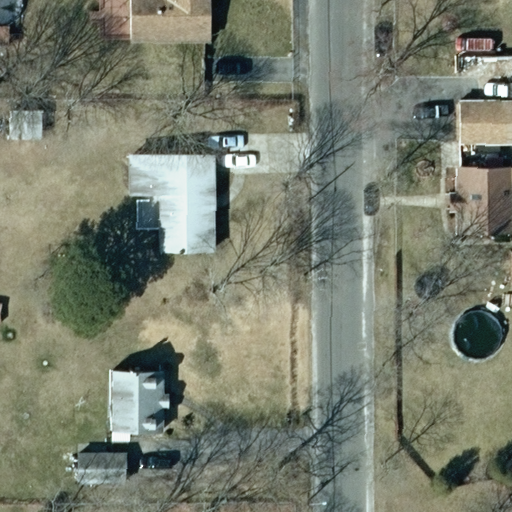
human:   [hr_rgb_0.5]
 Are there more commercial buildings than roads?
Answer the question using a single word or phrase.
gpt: no

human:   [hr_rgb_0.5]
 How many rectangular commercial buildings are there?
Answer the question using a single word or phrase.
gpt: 0

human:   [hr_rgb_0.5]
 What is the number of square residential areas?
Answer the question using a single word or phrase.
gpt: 0

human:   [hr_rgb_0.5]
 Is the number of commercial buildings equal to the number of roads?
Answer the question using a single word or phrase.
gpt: no

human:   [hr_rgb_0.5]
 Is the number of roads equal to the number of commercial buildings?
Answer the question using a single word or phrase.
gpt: no

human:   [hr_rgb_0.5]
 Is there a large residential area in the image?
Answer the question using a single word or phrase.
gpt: yes

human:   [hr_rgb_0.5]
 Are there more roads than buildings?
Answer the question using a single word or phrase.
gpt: no

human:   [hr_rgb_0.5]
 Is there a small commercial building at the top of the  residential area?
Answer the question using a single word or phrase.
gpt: no

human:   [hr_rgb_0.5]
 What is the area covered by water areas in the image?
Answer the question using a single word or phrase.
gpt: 0m2

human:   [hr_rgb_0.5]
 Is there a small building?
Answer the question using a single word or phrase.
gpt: yes

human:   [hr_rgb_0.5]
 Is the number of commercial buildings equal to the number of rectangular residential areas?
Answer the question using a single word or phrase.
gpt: no

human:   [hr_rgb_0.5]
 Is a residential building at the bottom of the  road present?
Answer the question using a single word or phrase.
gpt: yes

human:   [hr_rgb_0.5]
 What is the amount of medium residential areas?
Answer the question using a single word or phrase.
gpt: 0

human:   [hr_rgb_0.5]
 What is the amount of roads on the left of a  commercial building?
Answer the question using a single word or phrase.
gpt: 0

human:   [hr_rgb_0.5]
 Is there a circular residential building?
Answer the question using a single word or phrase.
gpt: no

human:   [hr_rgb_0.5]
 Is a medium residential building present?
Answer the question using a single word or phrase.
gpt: yes

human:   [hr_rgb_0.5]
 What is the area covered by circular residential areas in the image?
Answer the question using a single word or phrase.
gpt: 0m2

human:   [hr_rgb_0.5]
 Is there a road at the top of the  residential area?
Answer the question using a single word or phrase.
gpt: yes

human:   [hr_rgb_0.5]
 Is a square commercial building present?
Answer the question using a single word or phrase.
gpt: no

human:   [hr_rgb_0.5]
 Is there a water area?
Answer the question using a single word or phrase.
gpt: no

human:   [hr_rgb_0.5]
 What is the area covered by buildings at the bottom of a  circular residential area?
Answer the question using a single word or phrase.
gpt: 0m2

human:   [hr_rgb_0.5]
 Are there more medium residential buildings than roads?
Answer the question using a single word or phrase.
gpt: yes

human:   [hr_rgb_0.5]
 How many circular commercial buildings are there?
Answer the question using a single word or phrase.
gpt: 0

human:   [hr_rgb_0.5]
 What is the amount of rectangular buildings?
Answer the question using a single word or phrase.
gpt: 3

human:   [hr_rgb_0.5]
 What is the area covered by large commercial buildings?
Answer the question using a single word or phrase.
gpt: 0m2

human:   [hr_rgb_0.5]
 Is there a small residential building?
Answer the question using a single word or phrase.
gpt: no

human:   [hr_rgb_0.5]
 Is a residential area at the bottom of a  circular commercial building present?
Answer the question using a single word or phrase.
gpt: no

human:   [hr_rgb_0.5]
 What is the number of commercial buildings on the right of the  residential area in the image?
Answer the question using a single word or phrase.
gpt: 0

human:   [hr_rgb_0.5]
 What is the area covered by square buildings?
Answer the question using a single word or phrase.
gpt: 0m2

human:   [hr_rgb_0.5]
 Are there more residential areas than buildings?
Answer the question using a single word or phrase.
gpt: no

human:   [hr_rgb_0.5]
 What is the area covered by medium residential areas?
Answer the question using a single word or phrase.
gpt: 0m2

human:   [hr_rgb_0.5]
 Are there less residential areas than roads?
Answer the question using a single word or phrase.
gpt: no

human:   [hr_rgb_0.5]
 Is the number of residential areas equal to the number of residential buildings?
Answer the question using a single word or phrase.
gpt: no

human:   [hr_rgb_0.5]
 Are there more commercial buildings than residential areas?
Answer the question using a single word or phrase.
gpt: no

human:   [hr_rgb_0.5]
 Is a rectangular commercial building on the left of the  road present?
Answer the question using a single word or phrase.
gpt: no

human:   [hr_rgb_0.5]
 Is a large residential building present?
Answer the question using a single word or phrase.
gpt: no